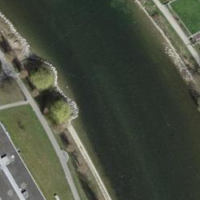
EUNIS habitat code: 15
Species observed at this site:
Centaurea scabiosa